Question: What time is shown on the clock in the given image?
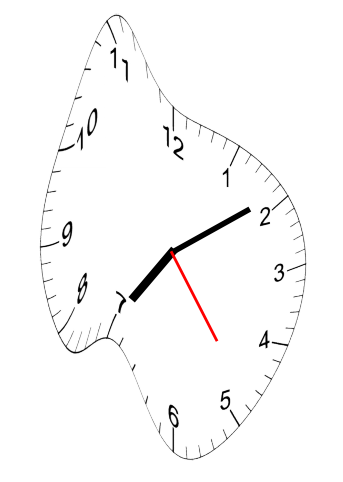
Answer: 07:09:24